Question: I asked how to format a Textbox to accept only numbers but was adviced to use a Masked Textbox and set the Mask Property but doing this i have encountered some Problems
1) The masked textbox requires a maximum number of data a user can type to be set, but i want the user to be able to enter unlimited data
2) The masked textbox shows an Underscore

how do i remove this??
Any help will be appreciated sorry if this question is not well structured
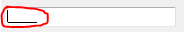
Answer: You could use a regular textbox and just handle the KeyPressed Event. This will also prevent Copy and paste, This was taken from another post here, <URL> .
'''
private void textBox1_KeyPress(object sender, KeyPressEventArgs e)
{
if (!char.IsControl(e.KeyChar)
&& !char.IsDigit(e.KeyChar)
&& e.KeyChar != '.')
{
e.Handled = true;
}
}
'''